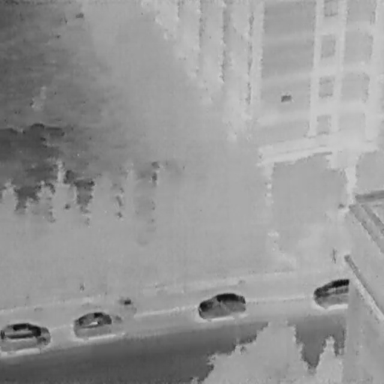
There are four Cars in the infrared image.